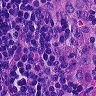
Metastatic tissue present: no